Field crop: maize
Growth stage: 1
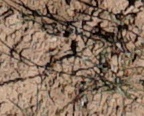
Species: lolium